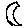
Label: moon